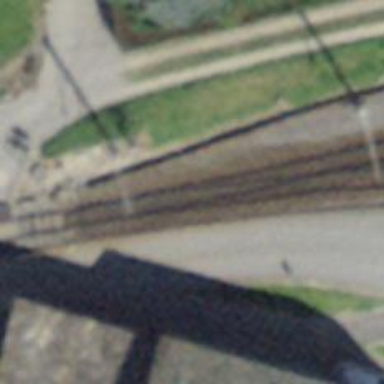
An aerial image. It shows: Railway signal.